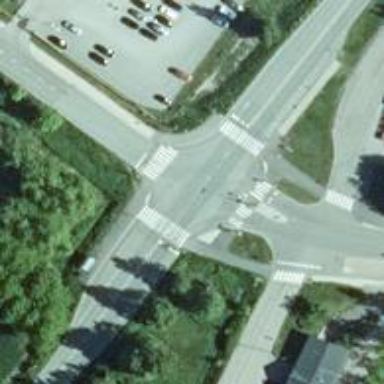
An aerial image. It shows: Marked crossing on the road.